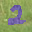
Label: 2